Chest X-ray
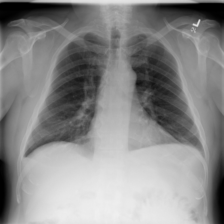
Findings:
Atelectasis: negative
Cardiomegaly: negative
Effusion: positive
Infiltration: negative
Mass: negative
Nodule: negative
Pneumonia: negative
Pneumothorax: negative
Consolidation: negative
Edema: negative
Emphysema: negative
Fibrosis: negative
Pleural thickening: negative
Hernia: negative